Interaction volume radius: 5 \u00c5
Interaction volume height: 10 \u00c5
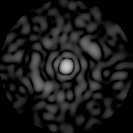
Disorder parameter: 0.8348